Field crop: maize
Growth stage: 2
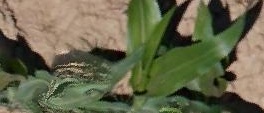
Species: maize